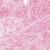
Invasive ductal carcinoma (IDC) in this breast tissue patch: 0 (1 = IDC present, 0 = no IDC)